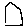
Label: hexagon